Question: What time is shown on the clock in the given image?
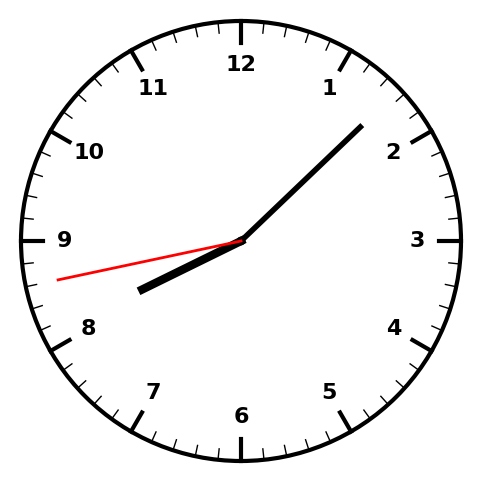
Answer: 08:07:43